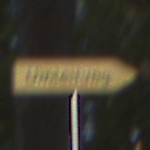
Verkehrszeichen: UmleitungswegweiserRechtsweisend
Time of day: MorningAfternoon
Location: Outdoor (Suburban)
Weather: Clear
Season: NotSpecified
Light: Natural